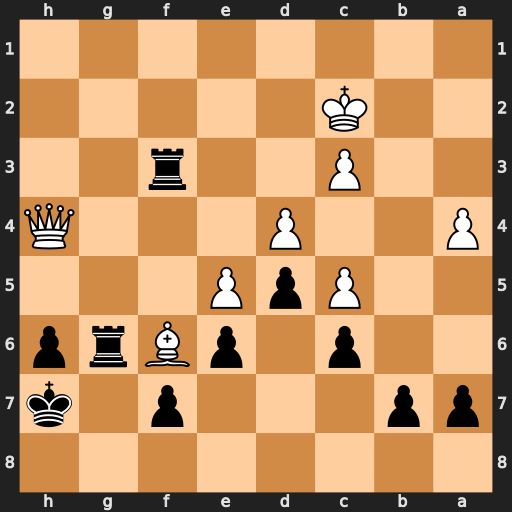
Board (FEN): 8/pp3p1k/2p1pBrp/2PpP3/P2P3Q/2P2r2/2K5/8
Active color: b
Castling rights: -
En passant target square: -
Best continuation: Rg2+ Kb3 Rff2 Kb4 b6